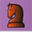
Piece: bN